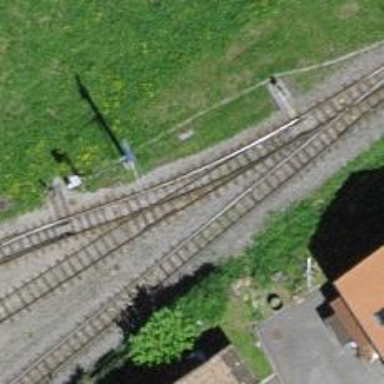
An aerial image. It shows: Narrow-gauge railway yard with electrified tracks featuring contact line.